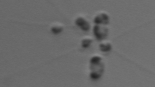
Label: Chaetoceros_didymus_TAG_external_flagellate